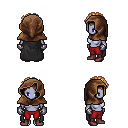
a pixel art fantasy rpg character, female body template, dark elf, purple skin, black cape, red pants, light blonde curly afro hairstyle, cloth hood, metal gloves, maroon shoes, four views (front, back, left, right), 2x2 character sprite sheet, small pixel art, hard edges, no anti-aliasing